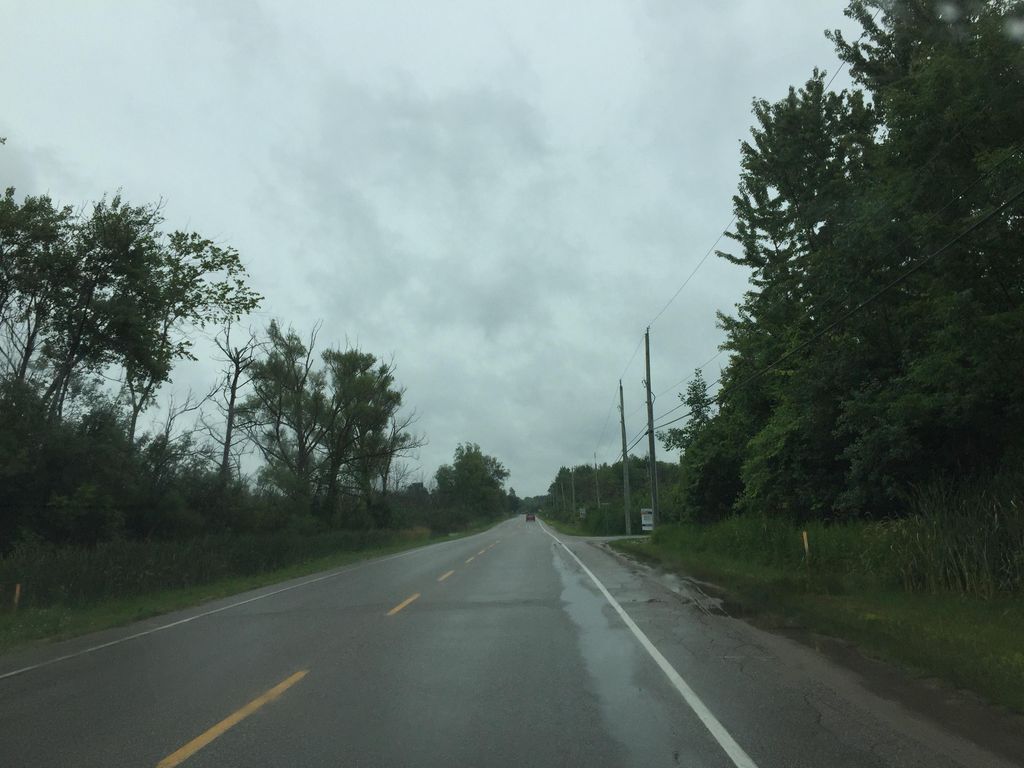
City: kitchener-waterloo